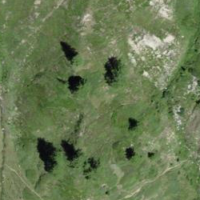
EUNIS habitat code: 26
Species observed at this site:
Saxifraga aizoides
Equisetum arvense